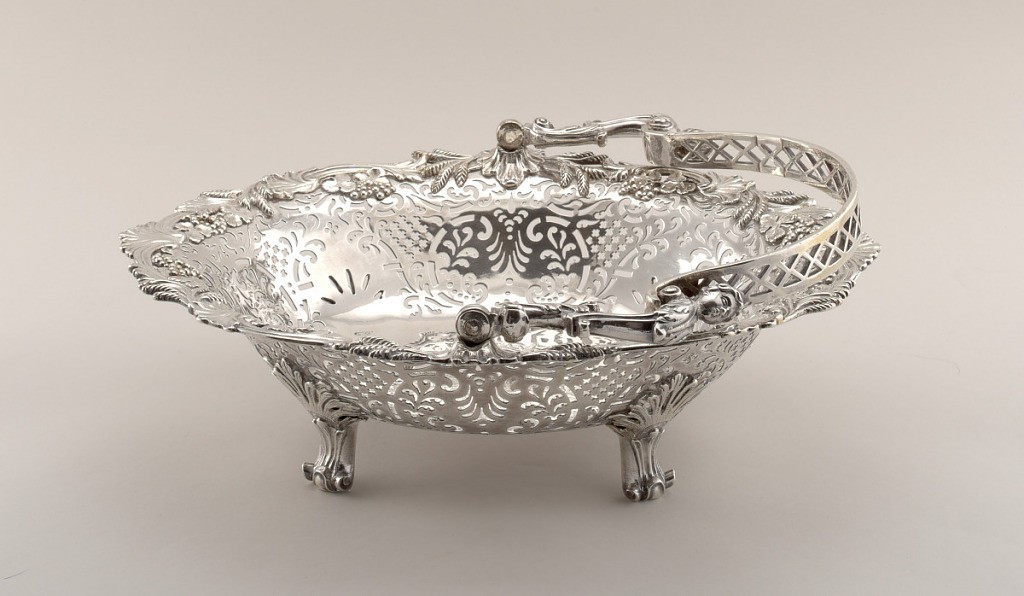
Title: Pierced Oval Cake Basket
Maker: Thomas Heming, English, 1723 – 1801
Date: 1758
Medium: silver
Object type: basket
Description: Oval cake basket with pierced trellis and foliate motif decoration, broad rim with grape clusters and wheat ears, and latticework bail handle with foliate scrolls and female busts at hinges. On four scroll feet headed with frilled shells. Interior of basket bowl engraved with a later coat of arms, crests, motto, and inscribed banderoles.